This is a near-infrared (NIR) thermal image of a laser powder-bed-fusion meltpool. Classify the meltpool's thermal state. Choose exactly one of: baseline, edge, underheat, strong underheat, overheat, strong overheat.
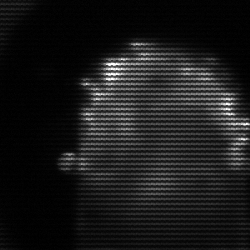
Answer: baseline